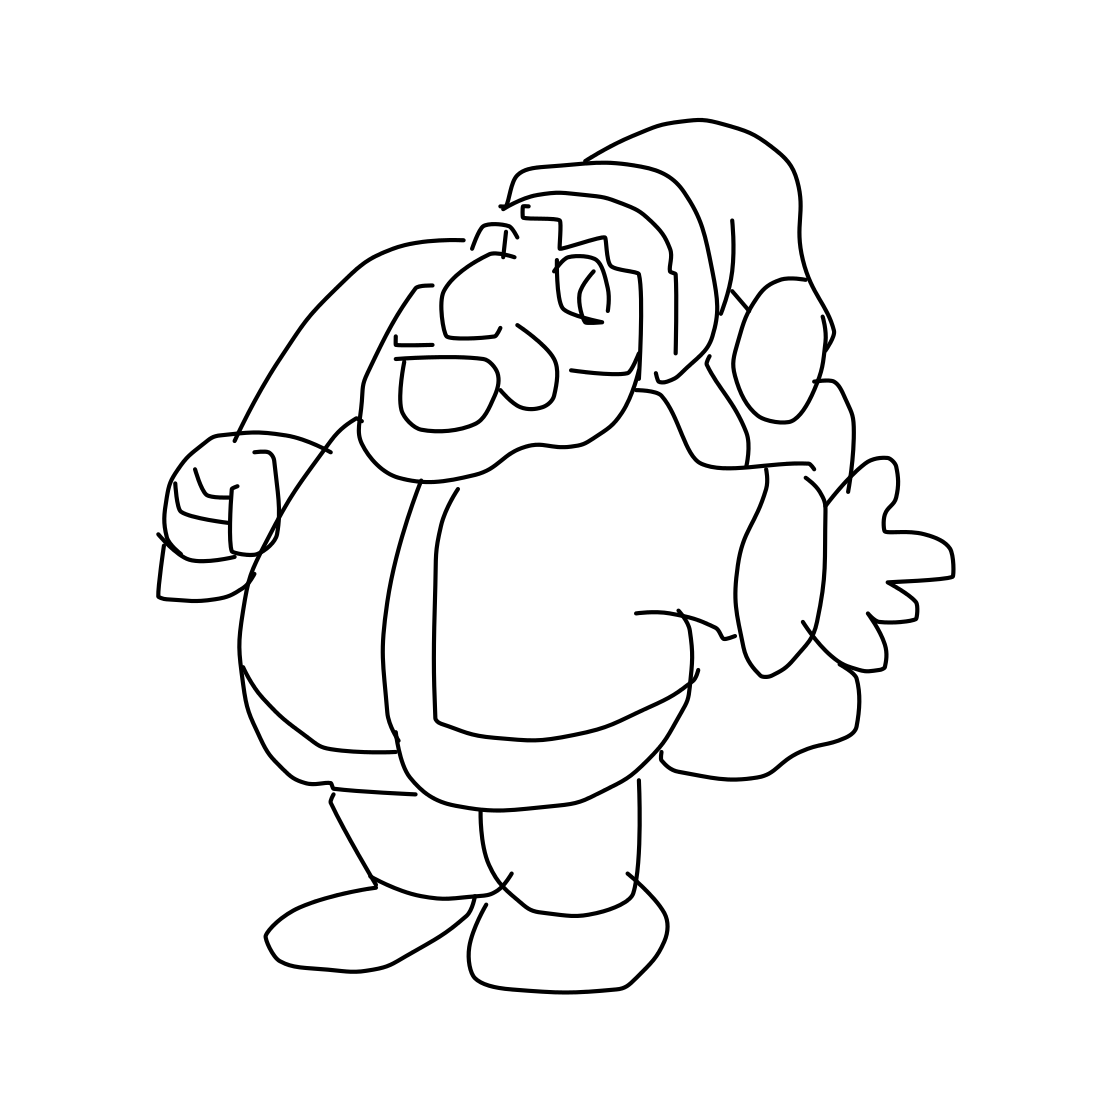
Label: santa claus